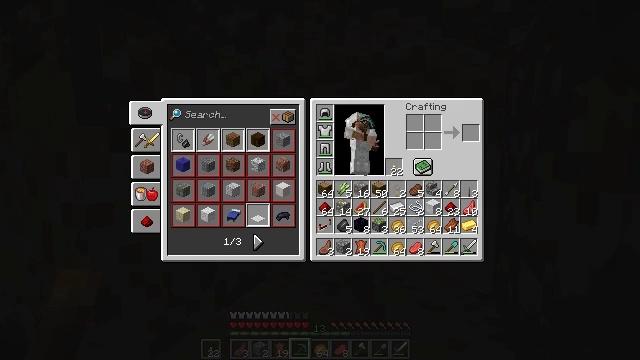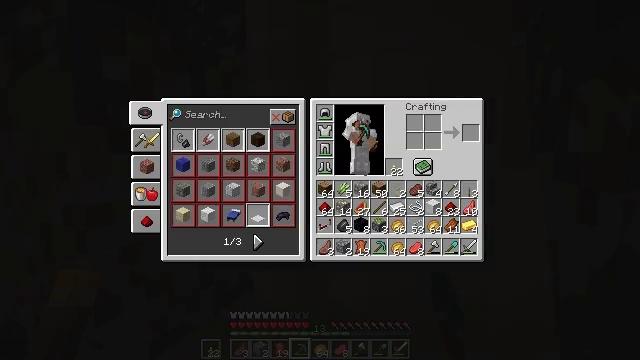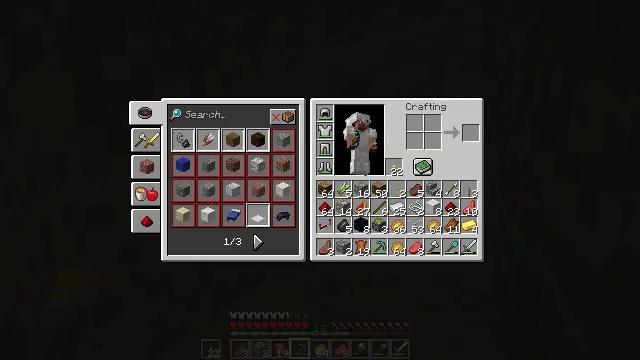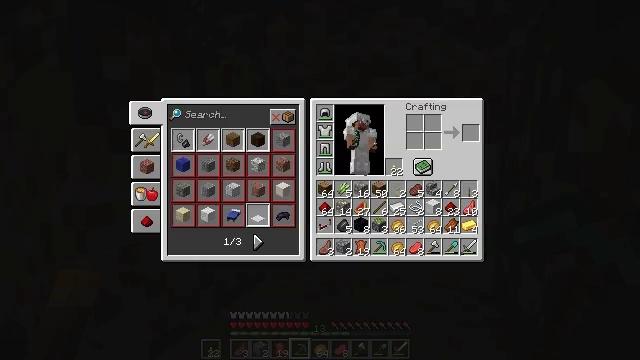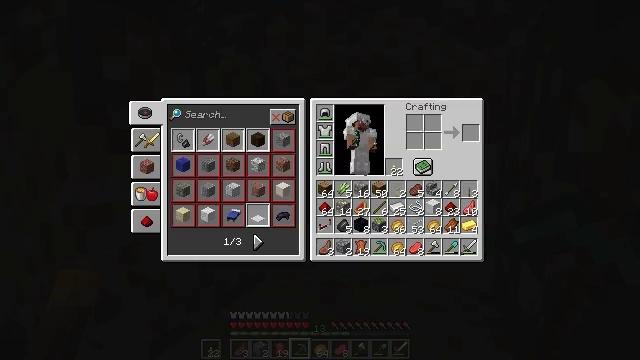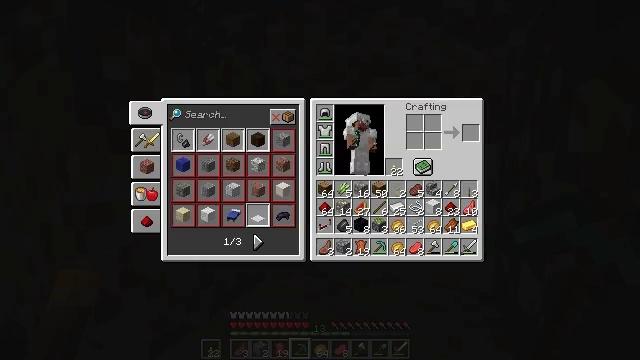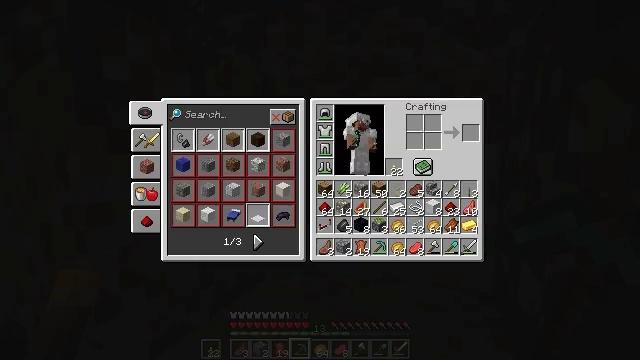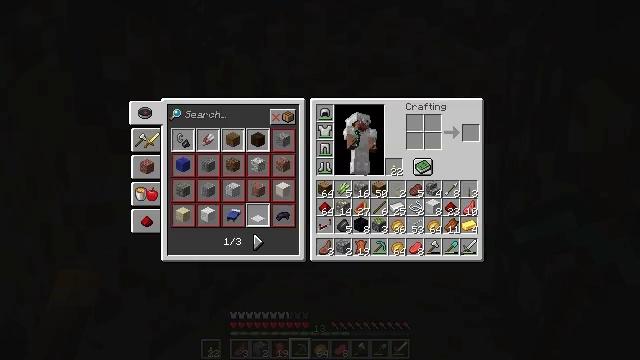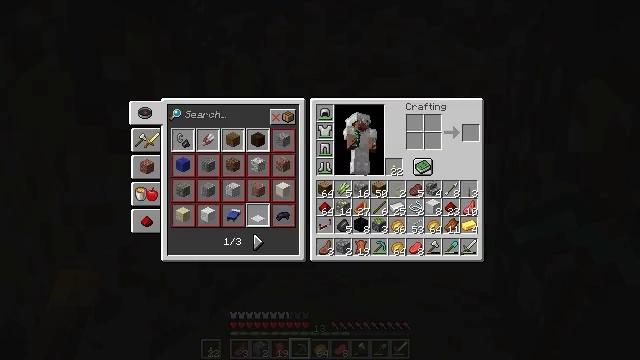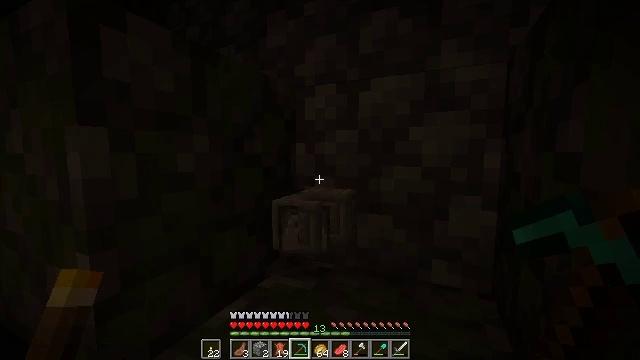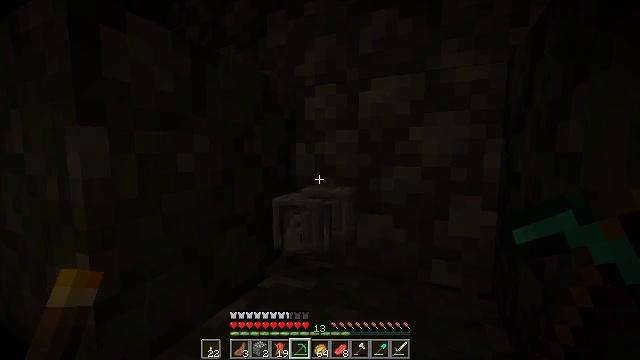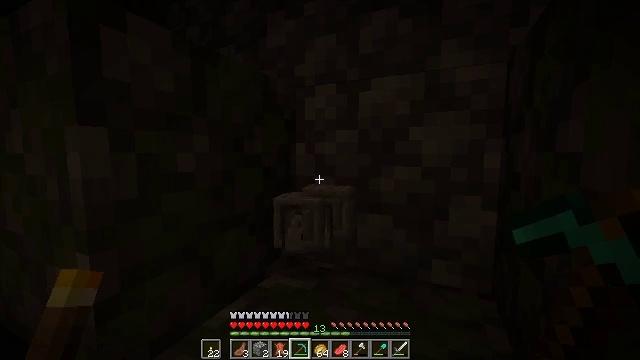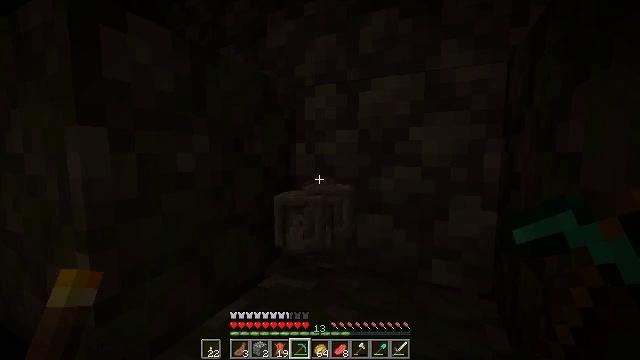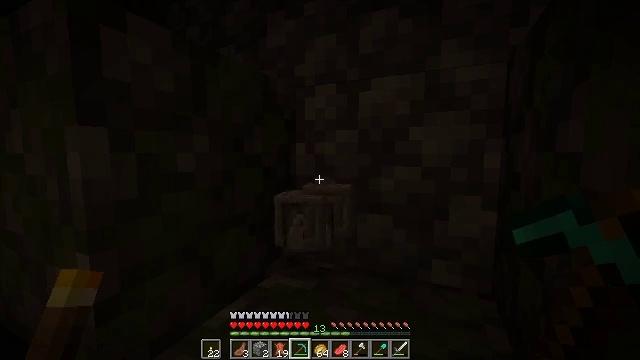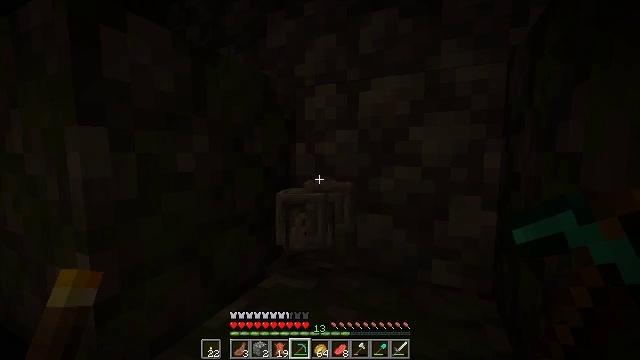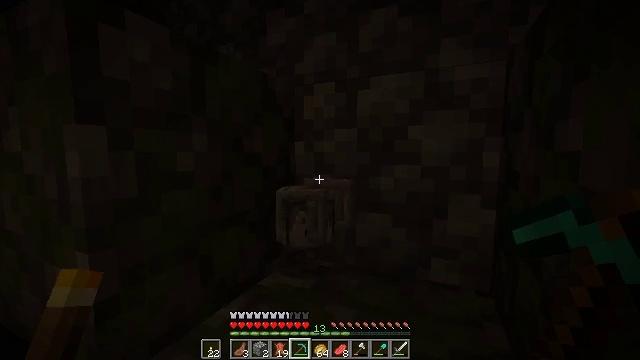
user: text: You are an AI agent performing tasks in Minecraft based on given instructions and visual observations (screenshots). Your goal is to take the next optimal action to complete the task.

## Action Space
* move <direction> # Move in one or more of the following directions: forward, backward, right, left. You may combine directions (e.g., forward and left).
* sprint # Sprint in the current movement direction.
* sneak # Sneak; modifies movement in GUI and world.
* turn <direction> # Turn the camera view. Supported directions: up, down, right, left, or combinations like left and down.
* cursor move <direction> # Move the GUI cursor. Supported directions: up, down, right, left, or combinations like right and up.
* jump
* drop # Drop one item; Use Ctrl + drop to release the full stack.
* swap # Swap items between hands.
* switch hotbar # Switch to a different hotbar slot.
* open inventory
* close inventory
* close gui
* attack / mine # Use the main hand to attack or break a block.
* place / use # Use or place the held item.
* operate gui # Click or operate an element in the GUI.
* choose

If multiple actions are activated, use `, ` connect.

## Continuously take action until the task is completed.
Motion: motion action
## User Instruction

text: Drop a cobblestone stairs.
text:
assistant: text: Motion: open gui
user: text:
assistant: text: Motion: no_op
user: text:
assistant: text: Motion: no_op
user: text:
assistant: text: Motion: no_op
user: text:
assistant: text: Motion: no_op
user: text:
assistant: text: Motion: no_op
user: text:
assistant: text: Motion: no_op
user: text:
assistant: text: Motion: no_op
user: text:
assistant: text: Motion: no_op
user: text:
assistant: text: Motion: close gui
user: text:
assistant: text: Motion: no_op
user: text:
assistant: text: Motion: no_op
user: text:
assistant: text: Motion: no_op
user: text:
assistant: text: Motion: no_op
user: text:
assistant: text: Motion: no_op
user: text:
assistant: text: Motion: no_op
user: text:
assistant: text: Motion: no_op
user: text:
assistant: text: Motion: no_op
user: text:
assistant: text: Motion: no_op
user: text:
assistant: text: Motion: turn left and down
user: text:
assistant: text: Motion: turn left and down
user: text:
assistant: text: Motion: turn left and down
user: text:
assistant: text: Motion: turn left
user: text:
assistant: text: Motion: turn left
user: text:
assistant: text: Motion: no_op
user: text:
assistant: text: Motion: no_op
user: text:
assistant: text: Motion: no_op
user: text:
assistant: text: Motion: turn right
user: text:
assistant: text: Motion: turn right
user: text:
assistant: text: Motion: turn right